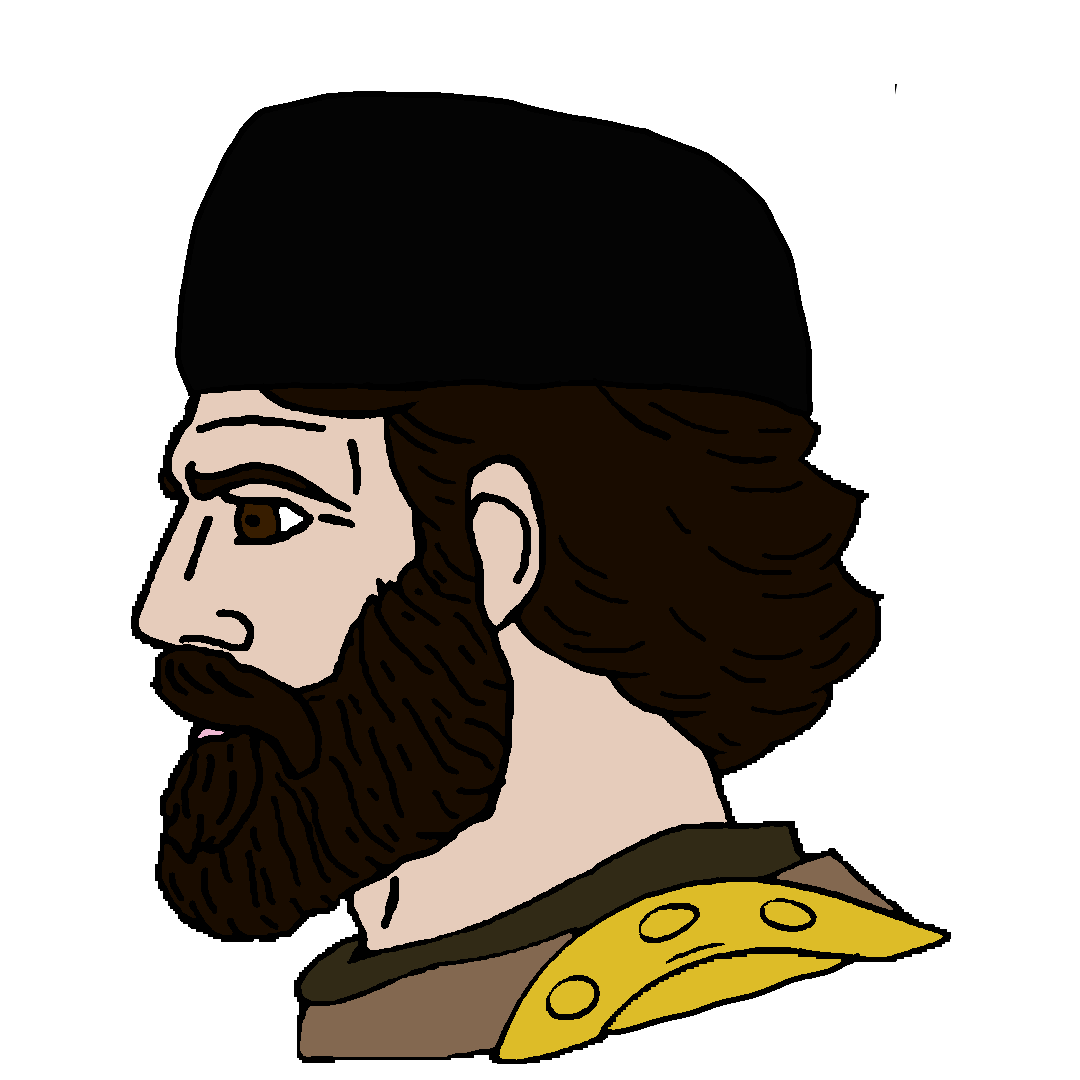
Label: 4_Yes_Chad